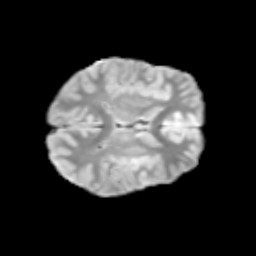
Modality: T2w
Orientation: axial
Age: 11
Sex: female
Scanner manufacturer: siemens
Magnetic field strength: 3 T
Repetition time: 3.8 s
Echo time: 0.07 s